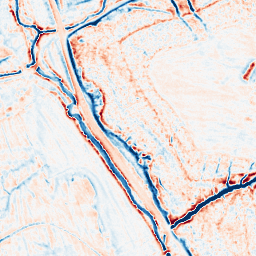
Category: edge_preserving
Decomposition family: anisotropic_diffusion
Decomposition parameters: iterations: 20
kappa: 100
gamma: 0.15
Upsampling method: bilinear
Upsampling parameters: scale: 2
Upsampling scale: 2